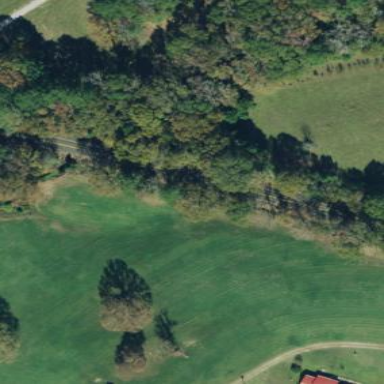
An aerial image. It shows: Mixed woodland with variety of leaf types and cycles.